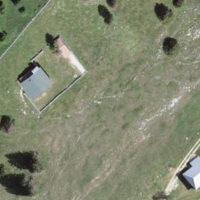
EUNIS habitat code: 23
Species observed at this site:
Dactylorhiza sambucina